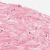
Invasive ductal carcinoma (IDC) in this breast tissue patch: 0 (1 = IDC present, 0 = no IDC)